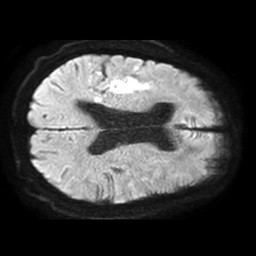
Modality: TRACE
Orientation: axial
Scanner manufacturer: philips
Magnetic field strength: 1.5 T
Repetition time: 3.659 s
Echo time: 0.06922 s